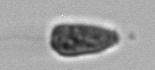
Label: Pseudochattonella_farcimen